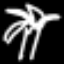
Label: palm tree